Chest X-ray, AP view. Patient: 60 years old, sex F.
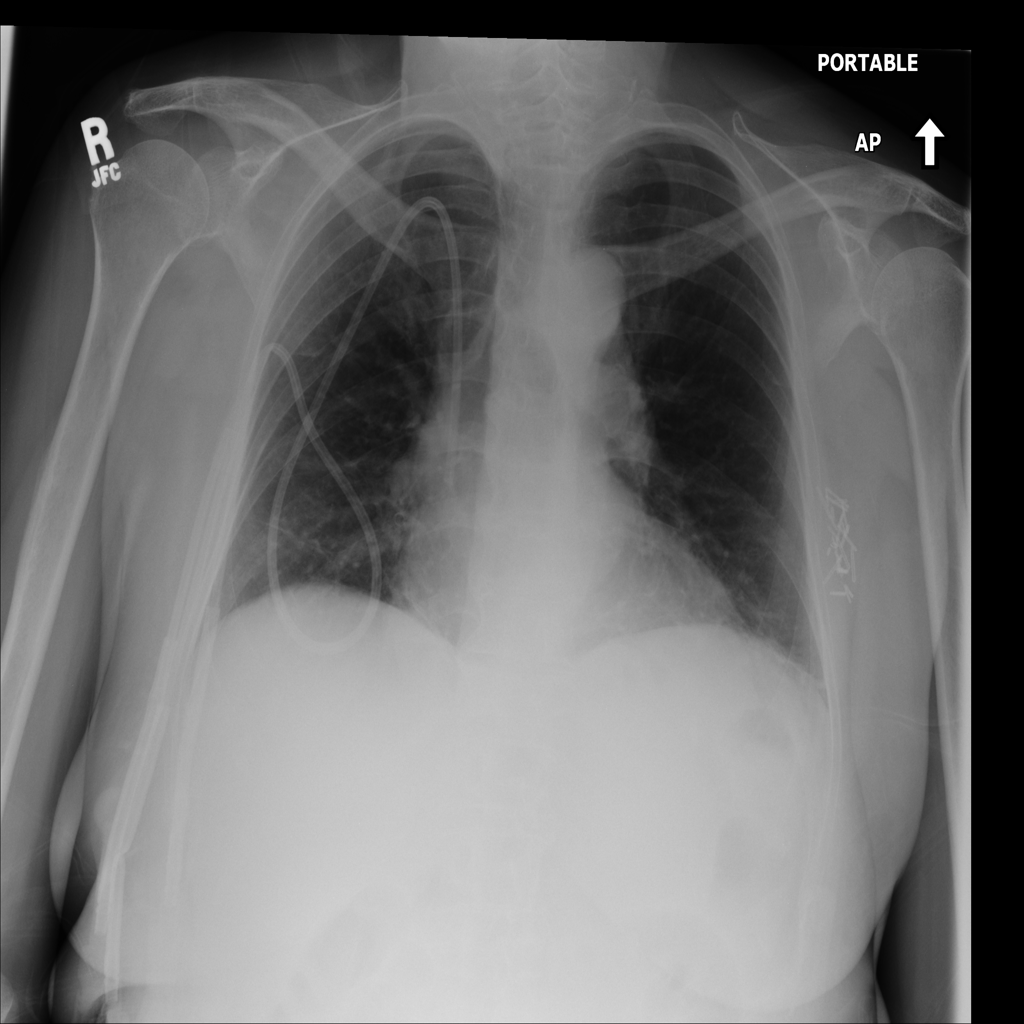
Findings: No Finding